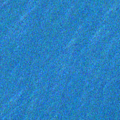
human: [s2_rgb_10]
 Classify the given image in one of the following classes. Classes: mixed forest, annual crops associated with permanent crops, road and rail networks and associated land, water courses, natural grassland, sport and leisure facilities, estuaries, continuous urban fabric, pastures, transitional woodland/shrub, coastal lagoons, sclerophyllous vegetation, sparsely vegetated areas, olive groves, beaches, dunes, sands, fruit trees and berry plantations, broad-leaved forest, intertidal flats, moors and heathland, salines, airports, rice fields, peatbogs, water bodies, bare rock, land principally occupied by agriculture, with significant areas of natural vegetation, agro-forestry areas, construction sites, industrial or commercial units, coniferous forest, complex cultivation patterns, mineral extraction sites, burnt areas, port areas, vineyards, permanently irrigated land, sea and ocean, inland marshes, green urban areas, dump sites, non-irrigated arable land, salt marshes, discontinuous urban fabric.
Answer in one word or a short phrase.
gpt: sea and ocean